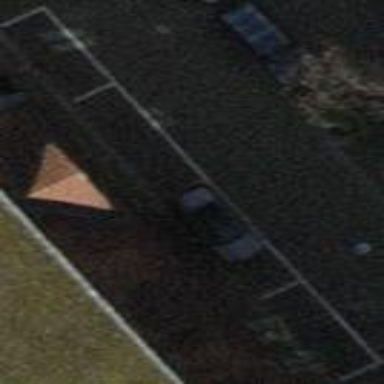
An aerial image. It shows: Parking lane area.